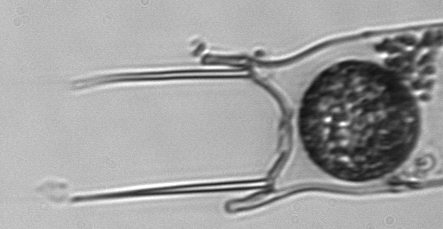
Label: Odontella